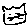
Label: cat